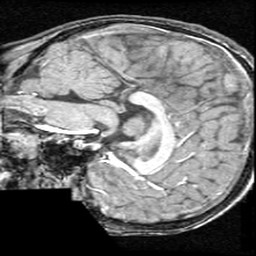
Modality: T1w
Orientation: sagittal
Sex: male
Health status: ill
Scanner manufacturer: ge
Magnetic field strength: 1.5 T
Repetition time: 21 s
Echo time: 0.008 s